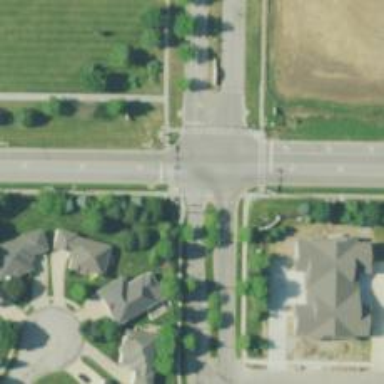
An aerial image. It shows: Marked crossing on asphalt footway.